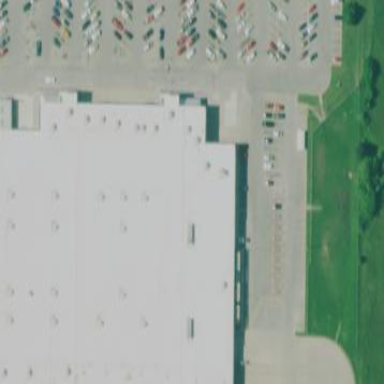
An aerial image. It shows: Supermarket building.